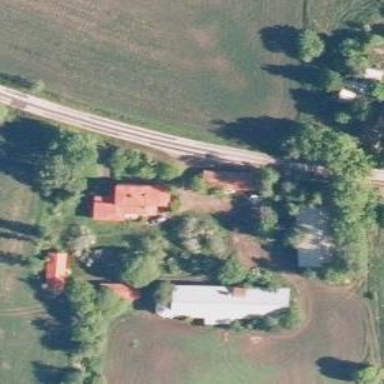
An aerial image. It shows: Farmyard area.